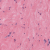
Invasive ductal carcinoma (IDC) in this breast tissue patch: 0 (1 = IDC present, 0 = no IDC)